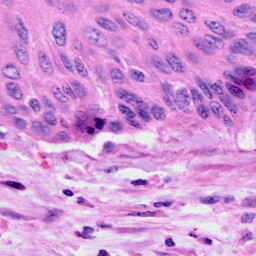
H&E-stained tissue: Cervix